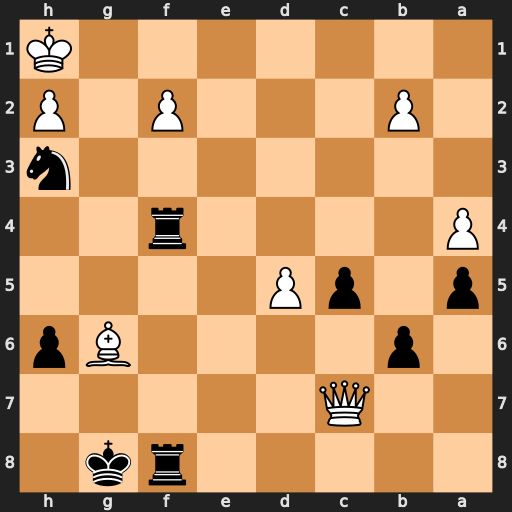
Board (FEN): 5rk1/2Q5/1p4Bp/p1pP4/P4r2/7n/1P3P1P/7K
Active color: b
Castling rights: -
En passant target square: -
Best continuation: Nxf2+ Kg2 Rg4+